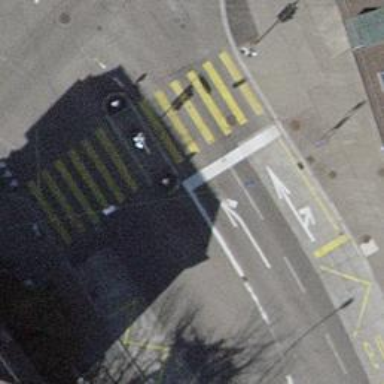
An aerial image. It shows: Road with traffic signals and zebra crossing with traffic signals.